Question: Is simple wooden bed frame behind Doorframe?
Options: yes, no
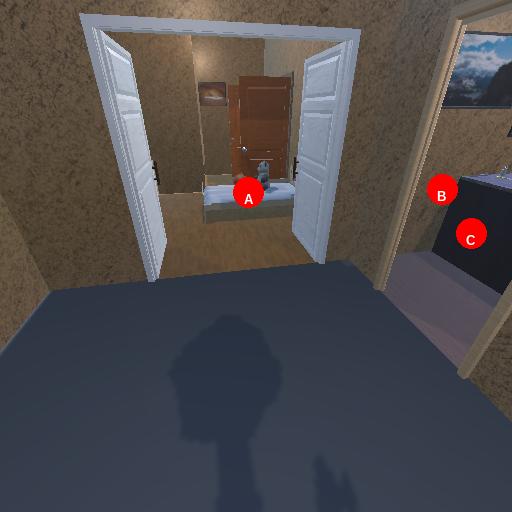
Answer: yes